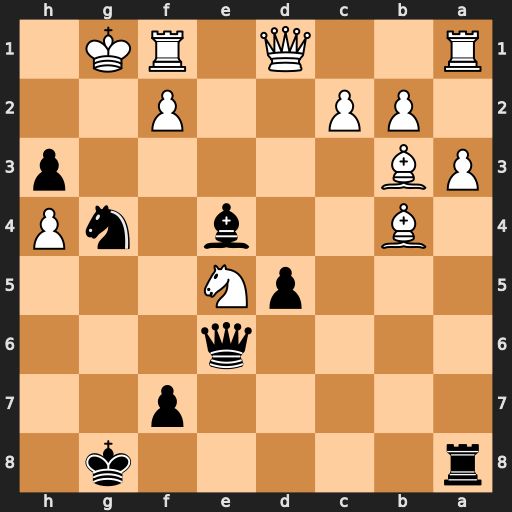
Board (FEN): r5k1/5p2/4q3/3pN3/1B2b1nP/PB5p/1PP2P2/R2Q1RK1
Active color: b
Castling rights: -
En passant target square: -
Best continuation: h2#